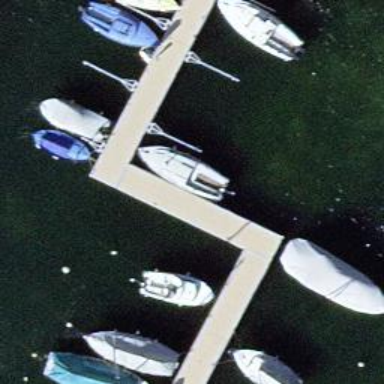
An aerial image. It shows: Man-made pier.